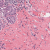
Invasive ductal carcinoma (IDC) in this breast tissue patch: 1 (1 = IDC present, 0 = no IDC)